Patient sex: M
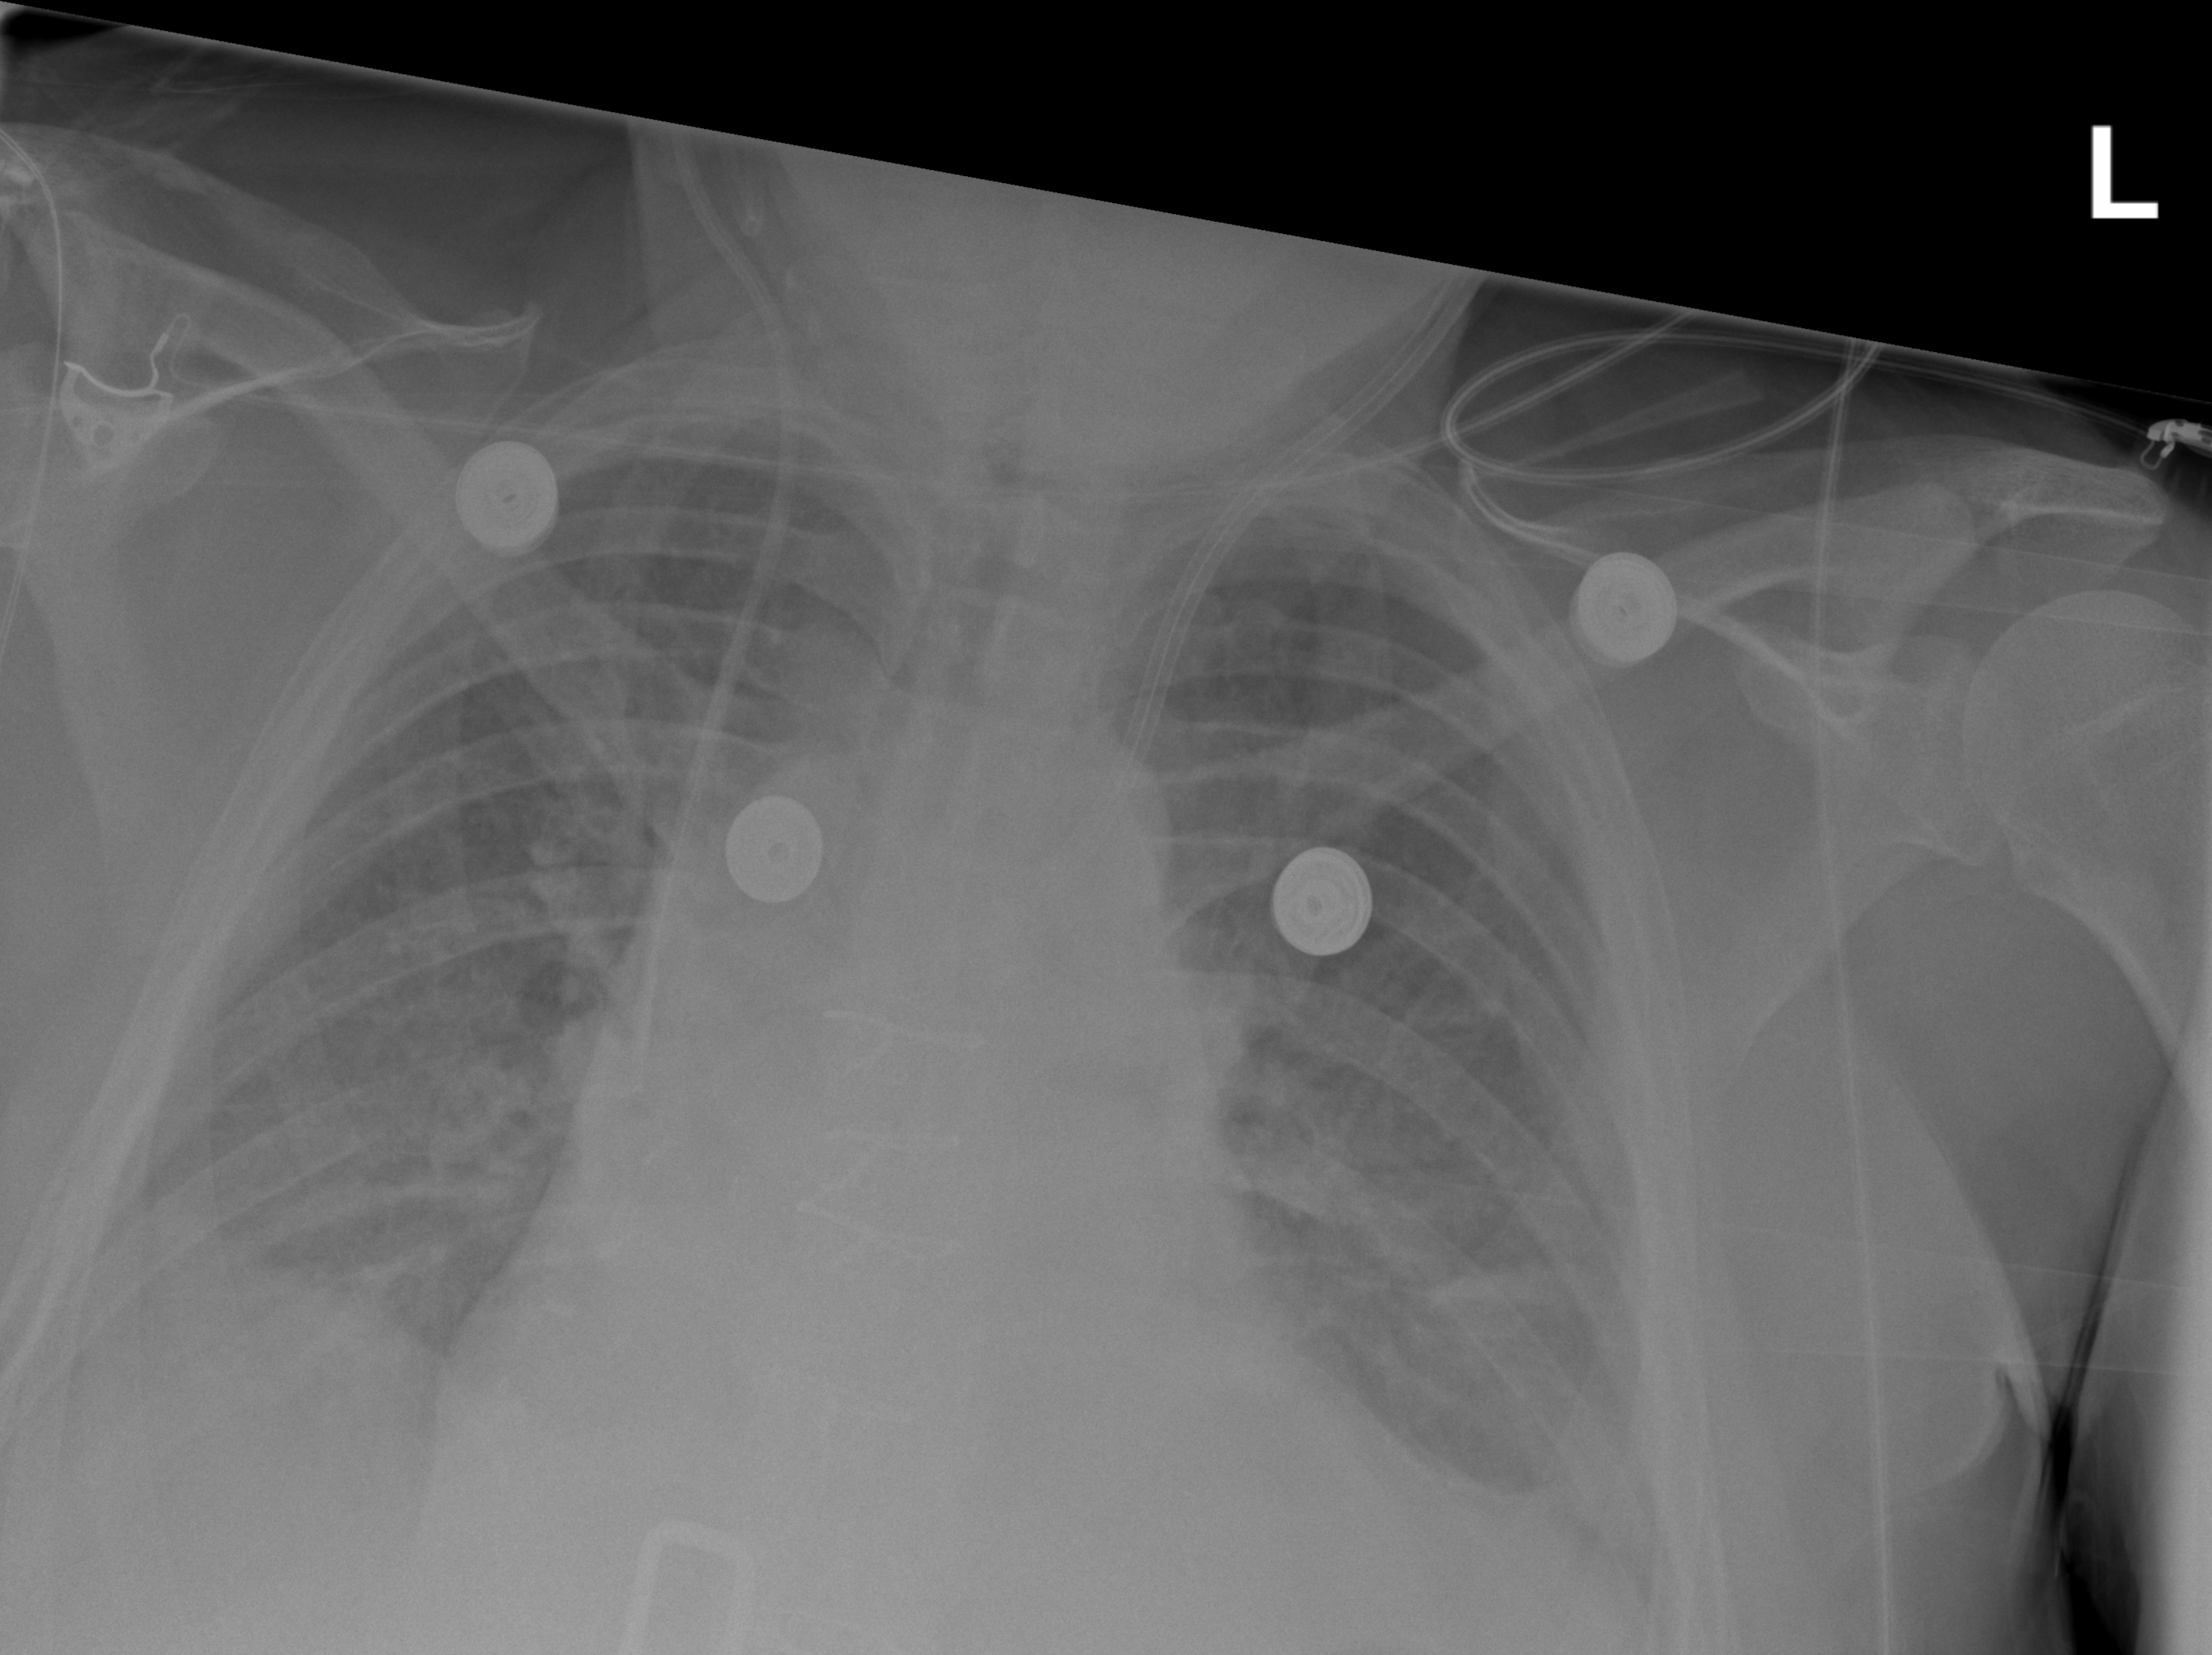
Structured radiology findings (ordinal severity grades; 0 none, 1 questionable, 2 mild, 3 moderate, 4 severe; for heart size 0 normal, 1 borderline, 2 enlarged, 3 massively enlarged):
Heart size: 2
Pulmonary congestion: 2
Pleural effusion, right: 2
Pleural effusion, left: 2
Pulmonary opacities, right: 2
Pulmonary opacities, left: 2
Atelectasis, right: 2
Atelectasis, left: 2